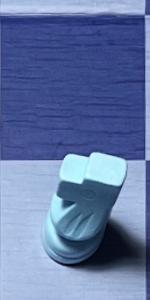
Label: Knight_White